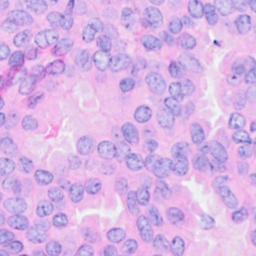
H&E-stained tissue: Breast